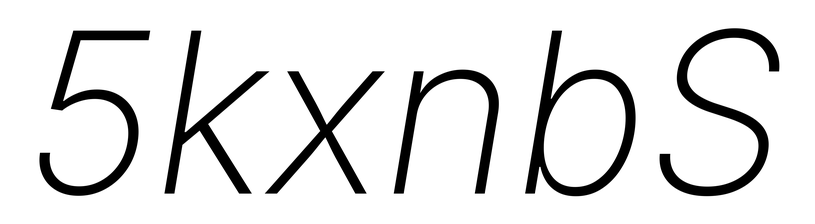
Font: Inter-Italic_ExtraLight_Italic